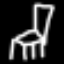
Label: chair